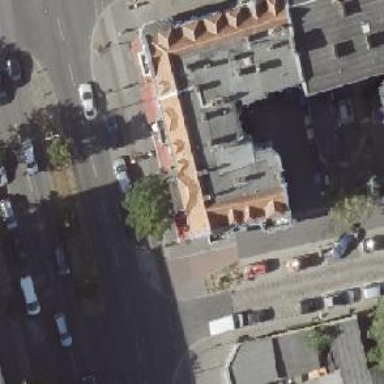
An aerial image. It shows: Cafe.